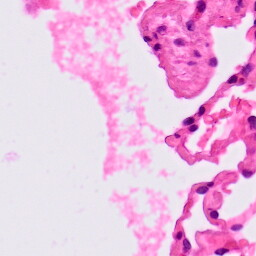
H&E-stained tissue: Lung